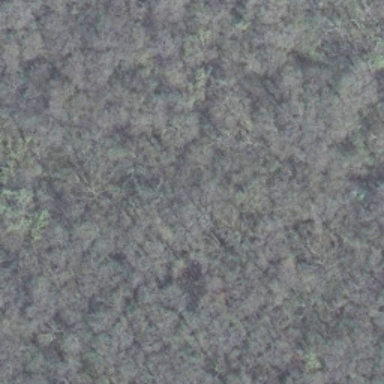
This is a dense forest with green and grey plants .